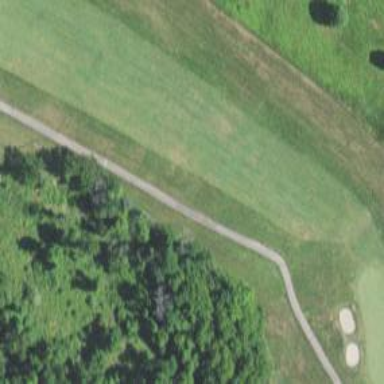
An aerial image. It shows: Golf fairway with grass surface.